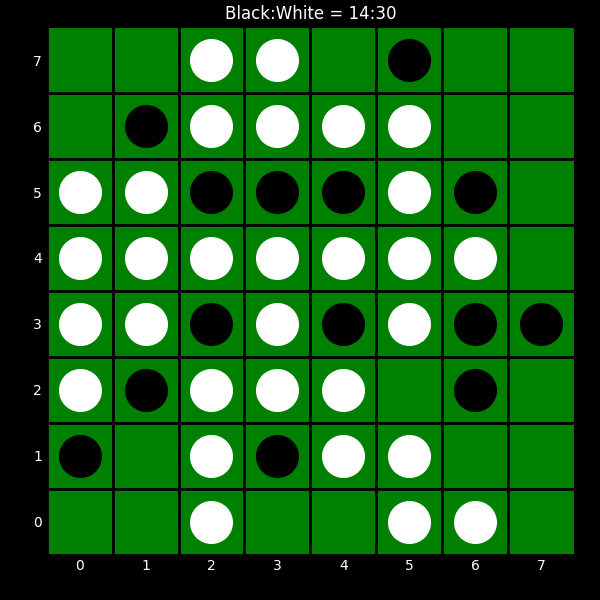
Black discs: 14
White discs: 30